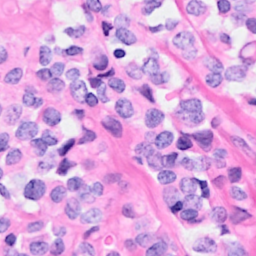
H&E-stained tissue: Breast